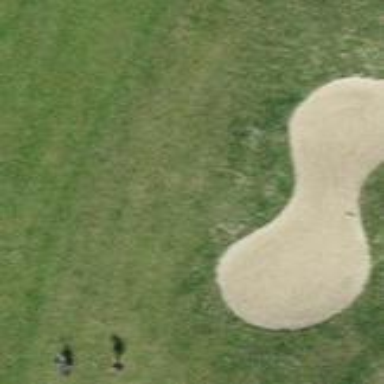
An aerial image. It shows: Bunker on golf course.